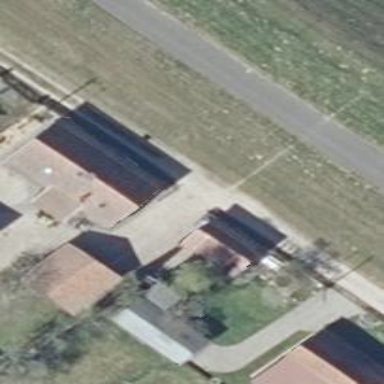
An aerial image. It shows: Detached building.